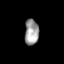
Tissue: skin
Cell type: Others
Senescence score: 0.2618
Nuclear area (px): 356
Mean DAPI intensity: 156.913